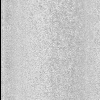
Atmospheric dust classification: dusty